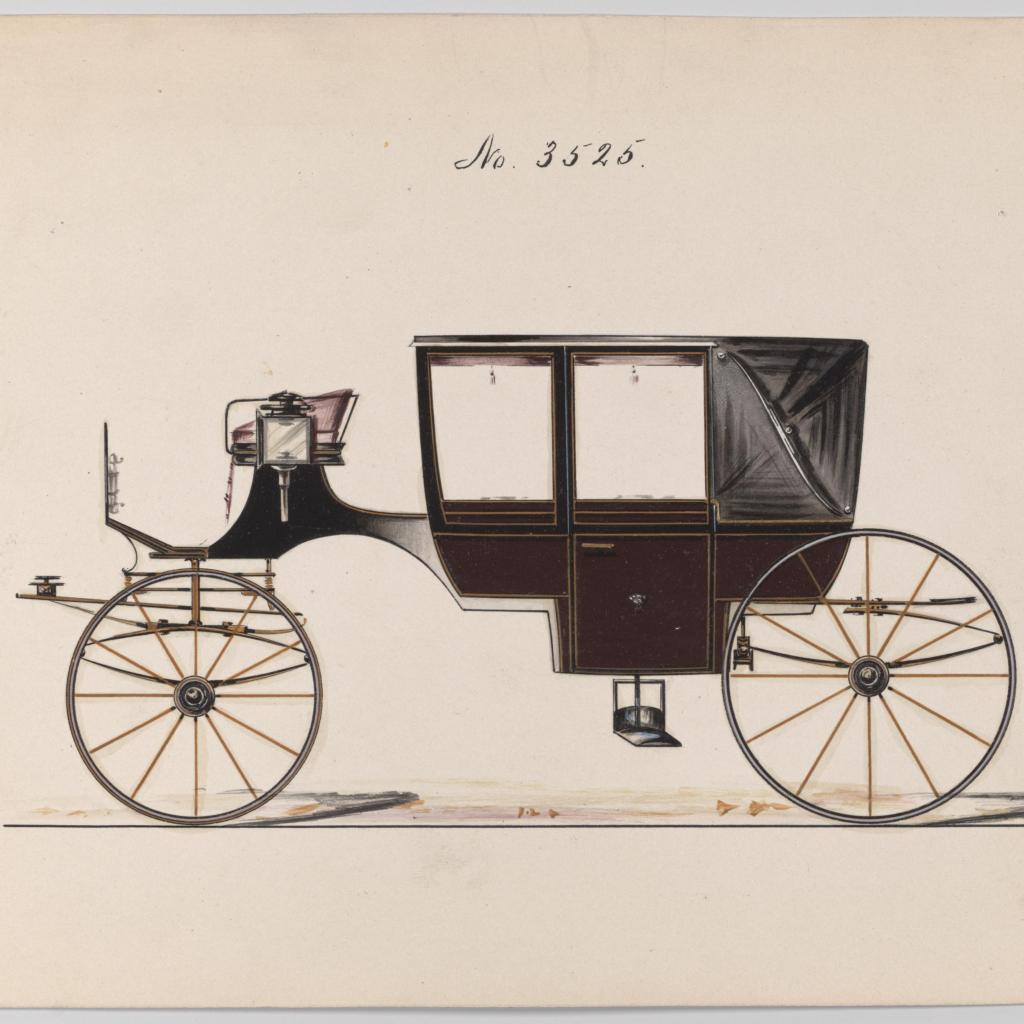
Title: Design for Landau, No. 3525
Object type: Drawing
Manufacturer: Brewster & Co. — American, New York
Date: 1879
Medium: Pen and black ink, watercolor and gaouache with gum arabic
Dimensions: sheet: 6 11/16 x 9 1/4 in. (17 x 23.5 cm)
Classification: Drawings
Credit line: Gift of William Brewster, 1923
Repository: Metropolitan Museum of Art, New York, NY